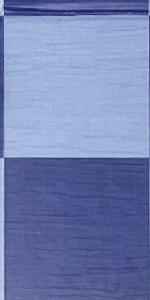
Label: Empty